Interaction volume radius: 5 \u00c5
Interaction volume height: 30 \u00c5
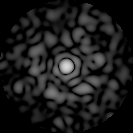
Disorder parameter: 0.8002